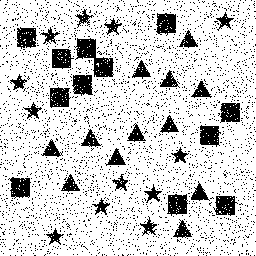
Squares: 12
Triangles: 12
Stars: 12
Total shapes: 36